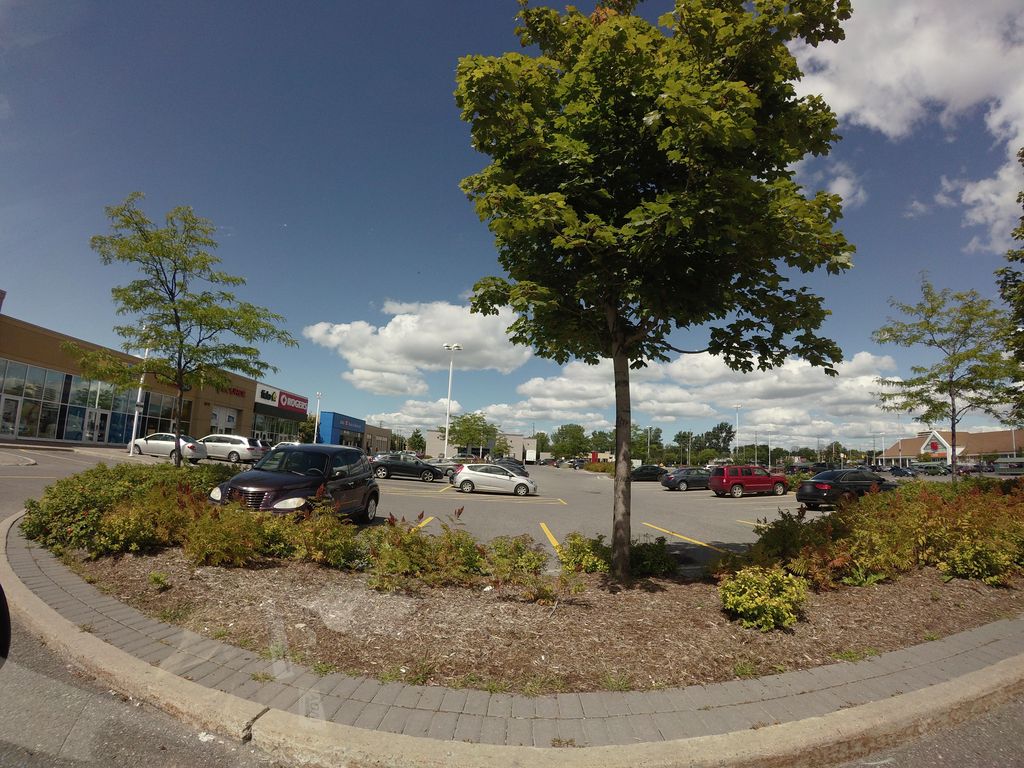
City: ottawa-gatineau